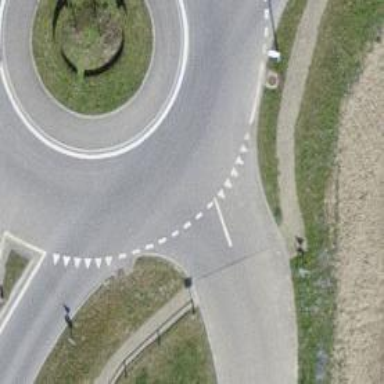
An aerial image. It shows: Road with "give way" sign.